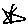
Label: star